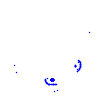
Particle: pion